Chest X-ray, PA view. Patient: 27 years old, sex F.
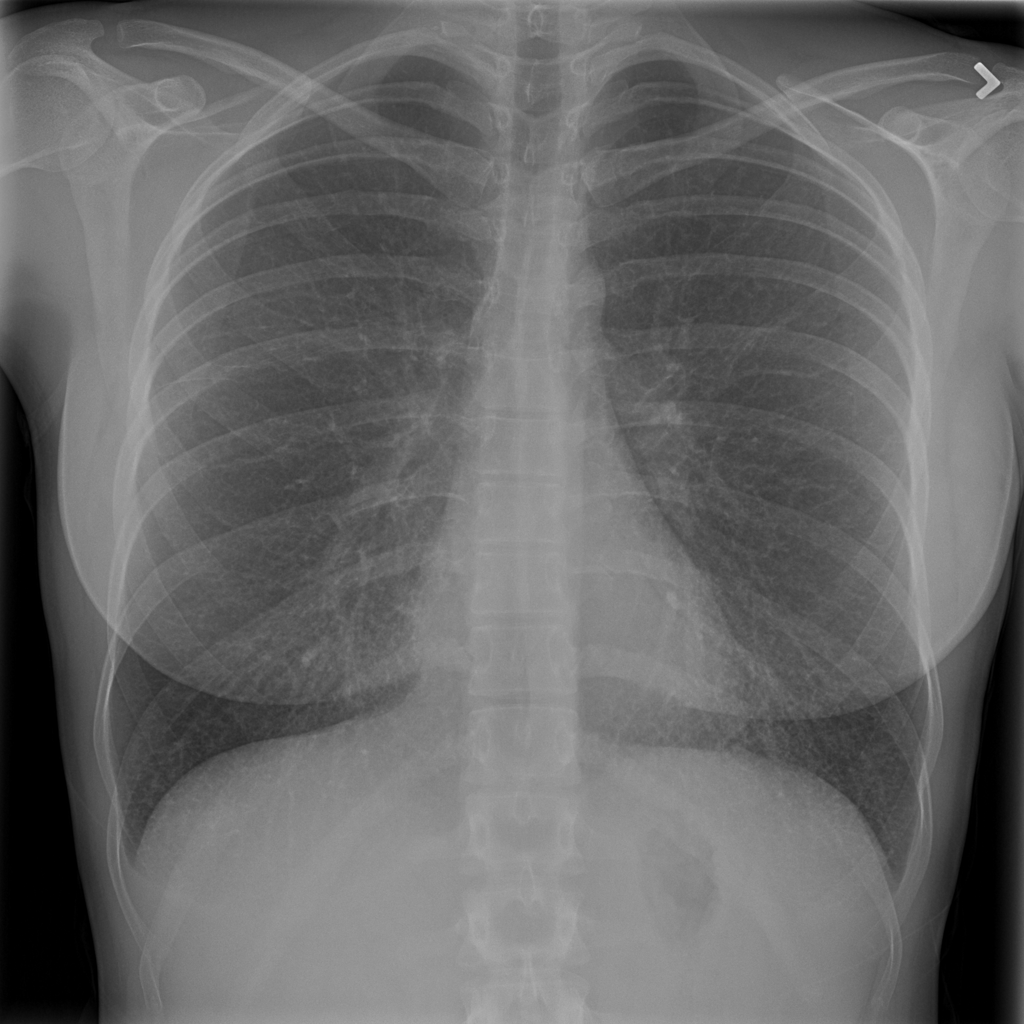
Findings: No Finding